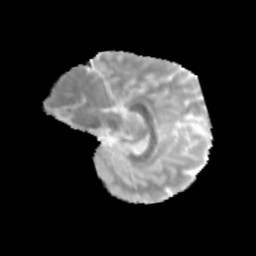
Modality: MD
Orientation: sagittal
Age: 9
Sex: male
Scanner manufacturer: siemens
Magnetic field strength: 3 T
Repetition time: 3.8 s
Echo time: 0.07 s